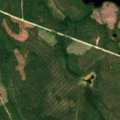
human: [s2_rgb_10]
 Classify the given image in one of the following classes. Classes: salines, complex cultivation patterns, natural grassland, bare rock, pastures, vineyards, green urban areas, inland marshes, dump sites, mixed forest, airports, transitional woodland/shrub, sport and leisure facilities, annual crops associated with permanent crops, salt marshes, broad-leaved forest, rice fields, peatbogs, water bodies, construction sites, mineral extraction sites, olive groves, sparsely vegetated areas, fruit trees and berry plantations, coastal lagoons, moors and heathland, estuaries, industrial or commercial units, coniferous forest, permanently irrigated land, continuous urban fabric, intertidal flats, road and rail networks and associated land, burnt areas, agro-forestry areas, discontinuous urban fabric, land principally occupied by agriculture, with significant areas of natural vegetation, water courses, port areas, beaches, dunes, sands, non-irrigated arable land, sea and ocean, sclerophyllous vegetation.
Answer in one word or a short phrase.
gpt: coniferous forest, transitional woodland/shrub, water bodies